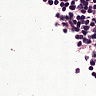
Metastatic tissue present: no